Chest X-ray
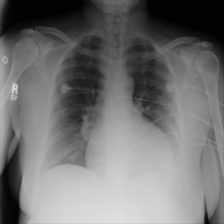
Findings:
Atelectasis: negative
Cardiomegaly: negative
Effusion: negative
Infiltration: negative
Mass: negative
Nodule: negative
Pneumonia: negative
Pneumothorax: negative
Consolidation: negative
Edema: negative
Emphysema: negative
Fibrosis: negative
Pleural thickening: negative
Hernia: negative